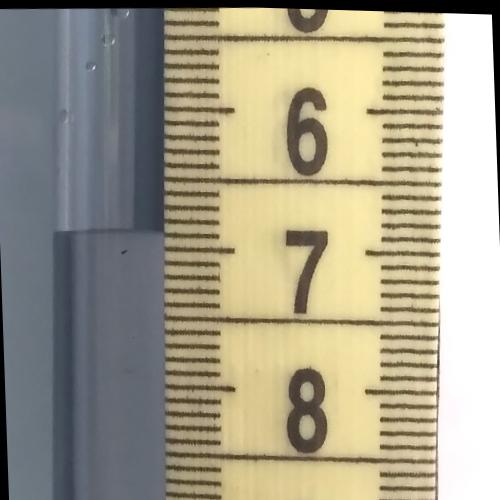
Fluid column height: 6.9 cm